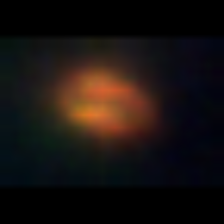
Taxon: Unknown_phyto
Group: Unknown